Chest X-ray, PA view. Patient: 41 years old, sex M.
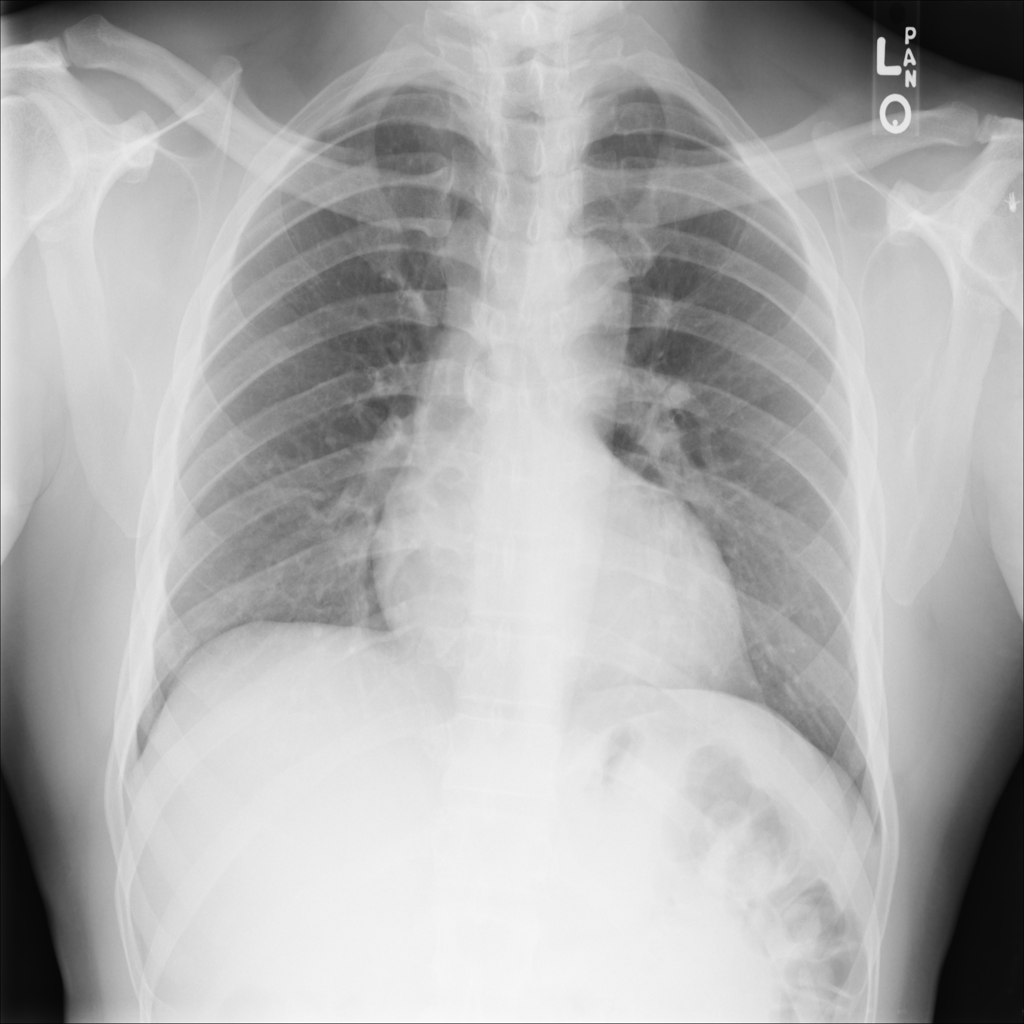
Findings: No Finding